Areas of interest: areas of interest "Zou City Zhushan Public Cemetery"
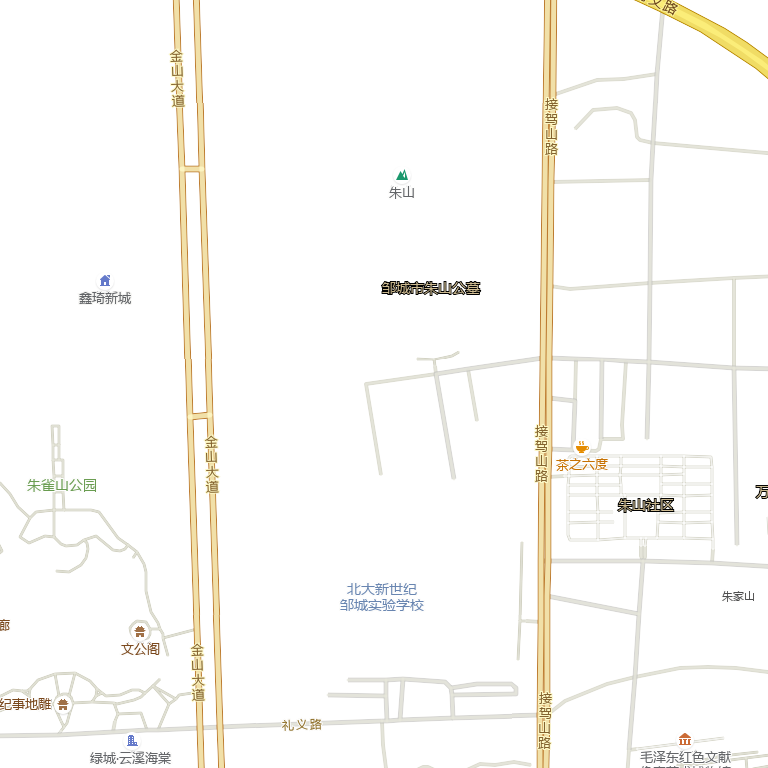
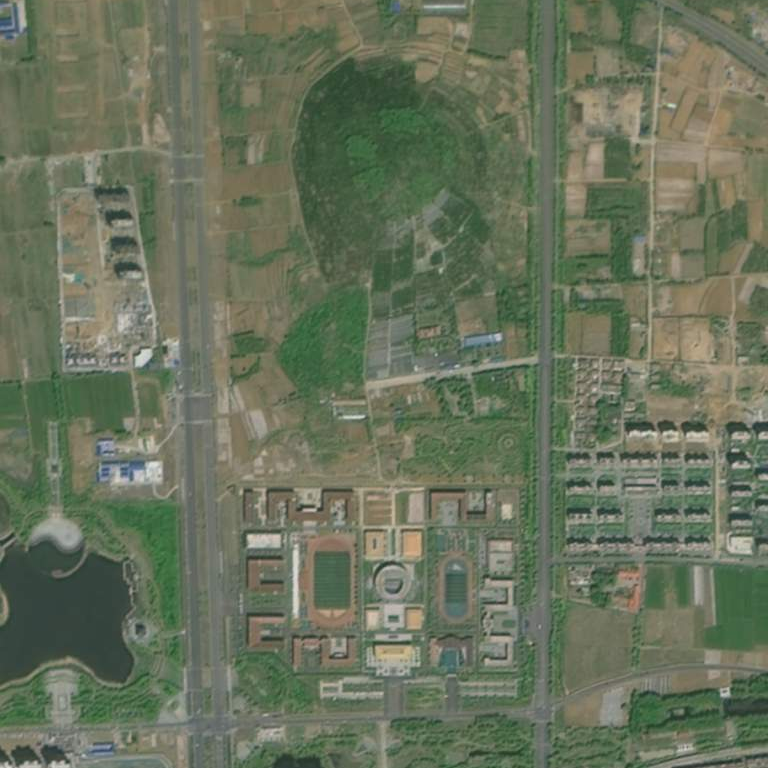